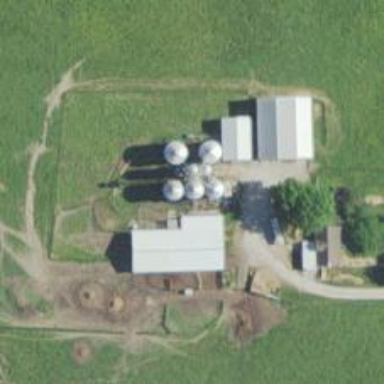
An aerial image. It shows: Silo.